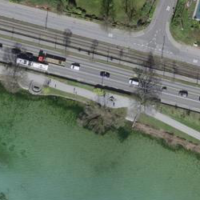
EUNIS habitat code: 57
Species observed at this site:
Tachybaptus ruficollis
Corvus corone
Podiceps cristatus
Motacilla cinerea
Cyanistes caeruleus
Fulica atra
Anas platyrhynchos
Troglodytes troglodytes
Aythya ferina
Larus canus
Podiceps nigricollis
Corvus frugilegus
Pyrrhula pyrrhula
Aythya fuligula
Passer domesticus
Turdus merula
Chroicocephalus ridibundus
Phalacrocorax carbo
Tachymarptis melba
Larus michahellis
Cygnus olor
Mareca strepera
Parus major
Erithacus rubecula
Mergus merganser
Phoenicurus ochruros
Anser anser
Accipiter nisus